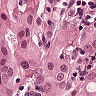
Metastatic tissue present: yes